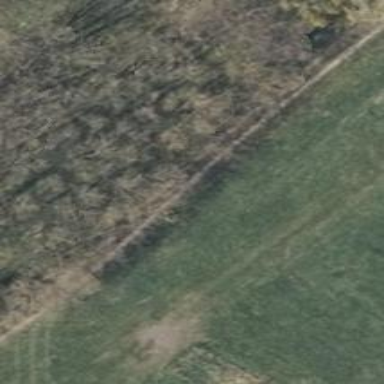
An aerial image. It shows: Track with grade 3 tracktype.